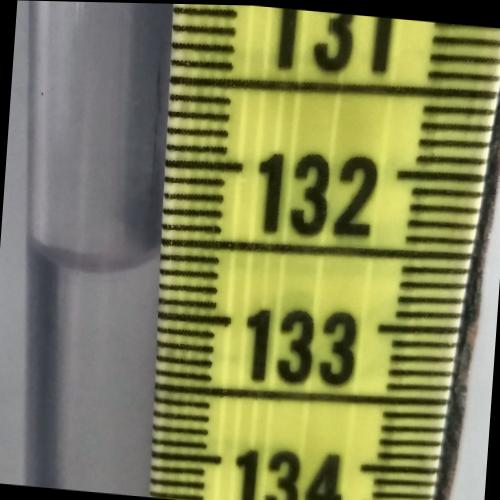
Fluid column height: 132.7 cm